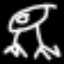
Label: frog